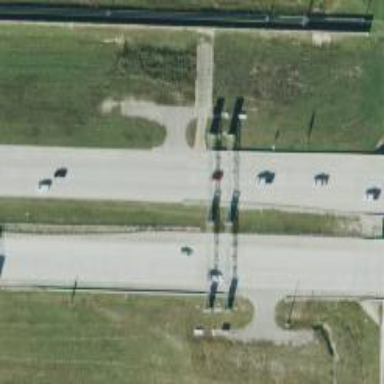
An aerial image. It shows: Toll gantry on the road.